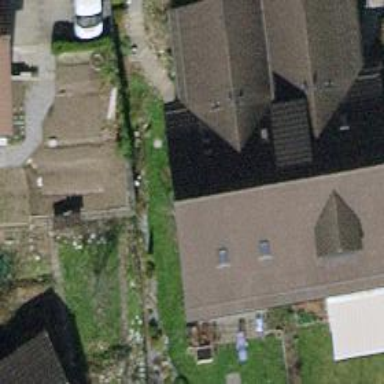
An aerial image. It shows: Semi-detached house.